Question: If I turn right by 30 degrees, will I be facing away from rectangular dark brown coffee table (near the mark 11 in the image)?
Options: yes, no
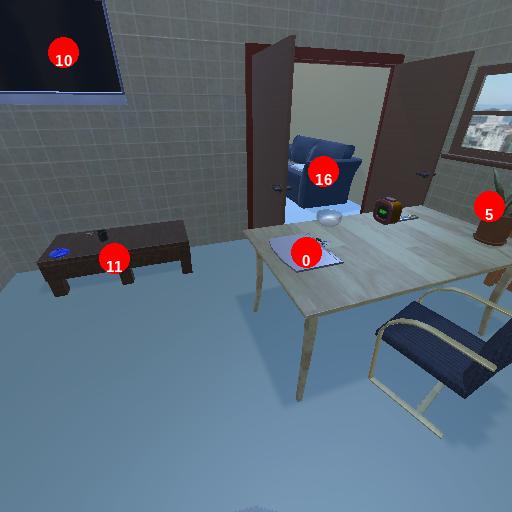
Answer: yes